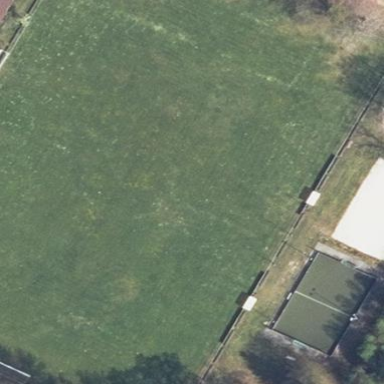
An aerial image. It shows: Soccer pitch designated for leisure and sports activities.